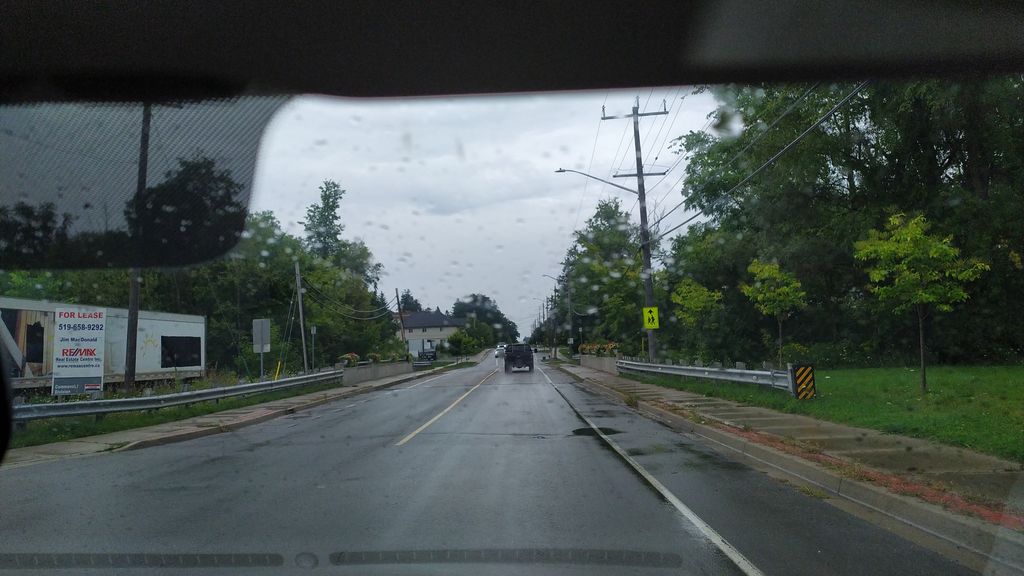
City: kitchener-waterloo